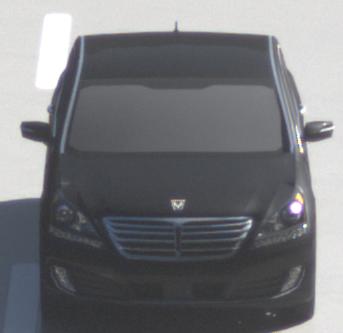
Make: Hyundai
Model: Equus
Detailed model: Gen. 2 VI
Model produced from: 2009
Model produced until: 2016
Doors: 4
Color: black
Road condition: wet road
Daytime: morning or afternoon
Contrast: high contrast